Question: When exiting my app, the app is still cached in the background. How can I prevent this or release it from cache when exiting ?

Please do only answer, if you have a solution or hint . I have my reasons for doing this, so please don't ask counterquestions like "why do you want doing this ?" or "let the os doing the memory management" :-)
I am exiting the app by calling
'''
finish();
'''
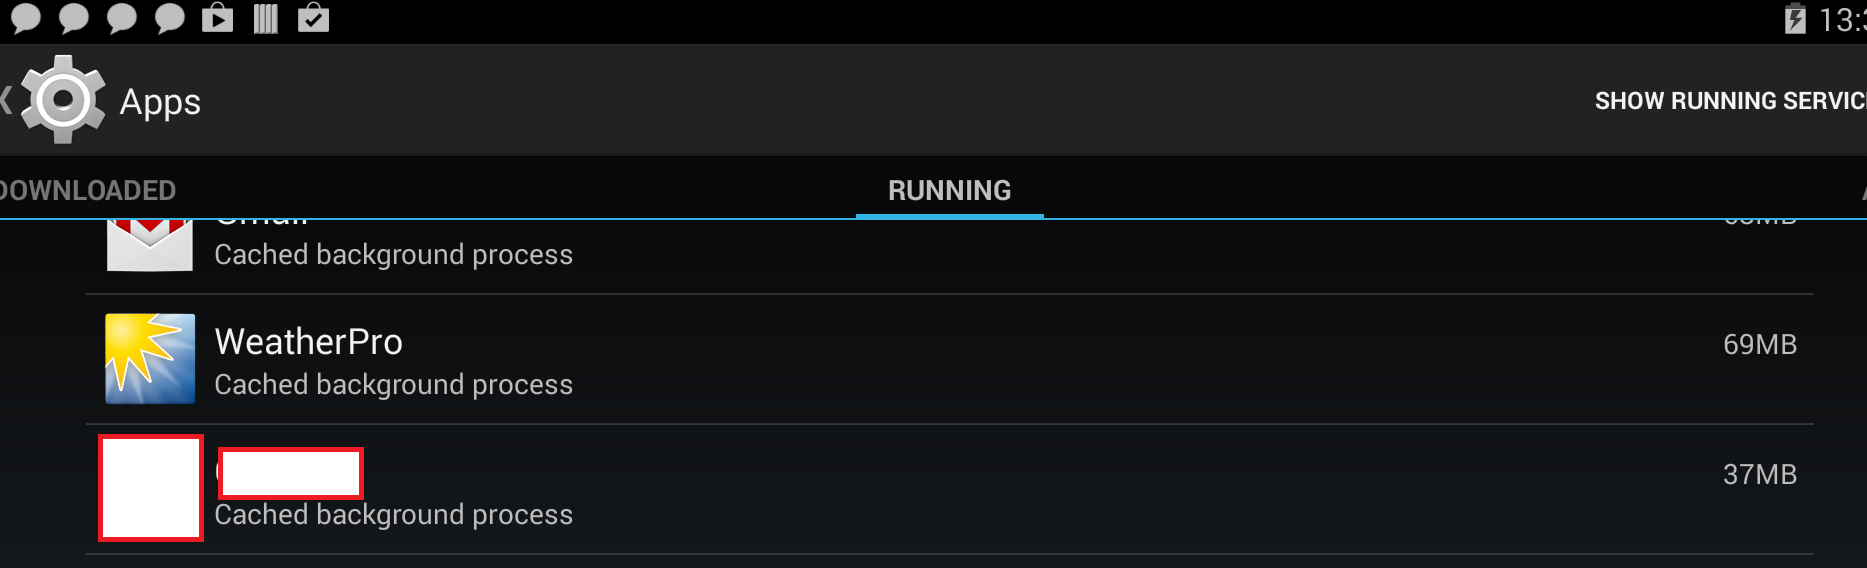
Answer: To Quit Application on Button click use this code :
'''
Intent intent = new Intent(Intent.ACTION_MAIN);
intent.addCategory(Intent.CATEGORY_HOME);
intent.setFlags(Intent.FLAG_ACTIVITY_NEW_TASK);
startActivity(intent);
int pid = android.os.Process.myPid();
android.os.Process.KillProcess(pid);
'''